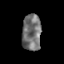
Tissue: skin
Cell type: T cells
Senescence score: 0.238
Nuclear area (px): 669
Mean DAPI intensity: 116.336